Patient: sex M, age 58
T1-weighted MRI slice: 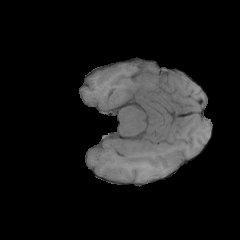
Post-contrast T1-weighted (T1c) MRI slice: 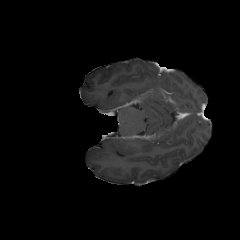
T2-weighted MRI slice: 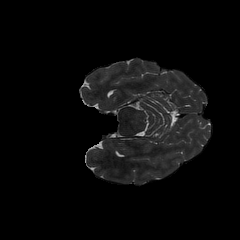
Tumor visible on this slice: no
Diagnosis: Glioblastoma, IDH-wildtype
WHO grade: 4